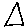
Label: triangle